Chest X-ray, PA view. Patient: 64 years old, sex F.
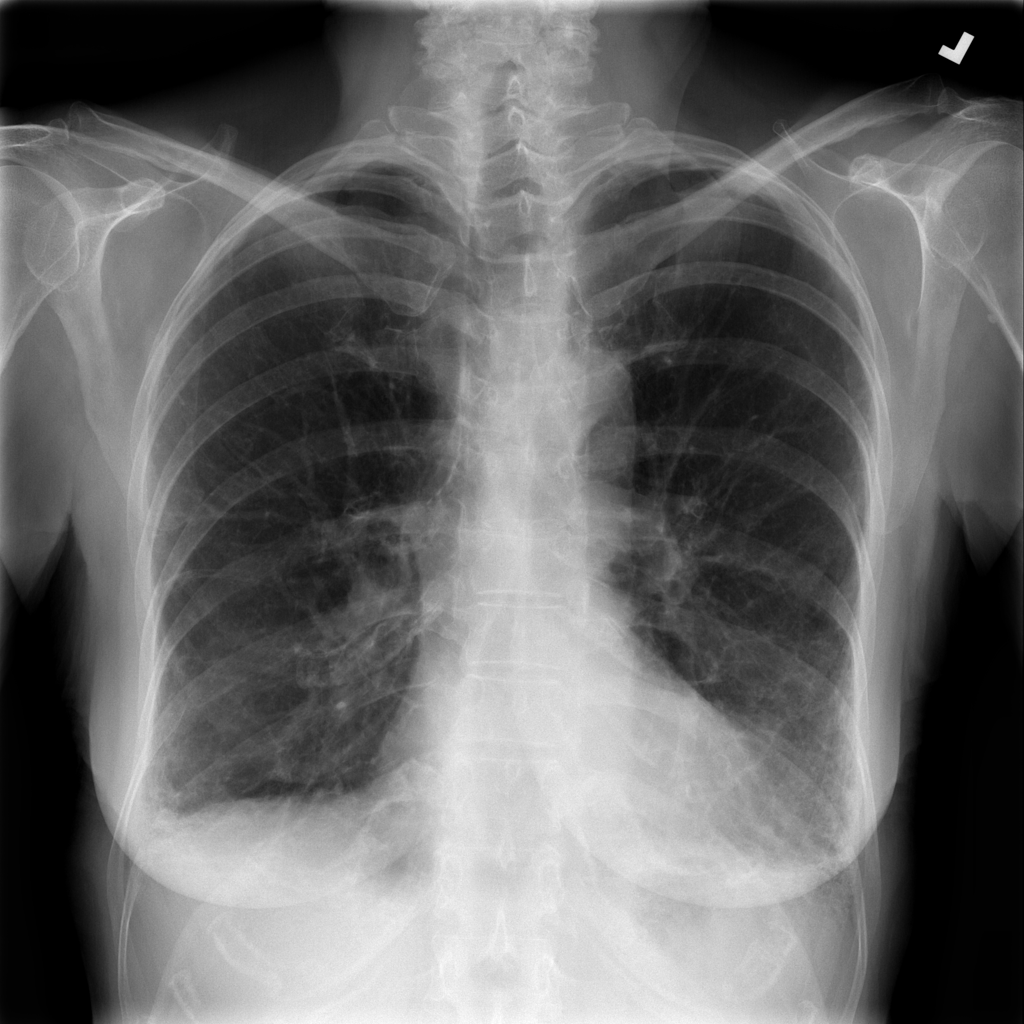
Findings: Fibrosis